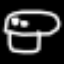
Label: mushroom